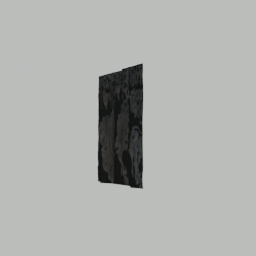
Label: architecture